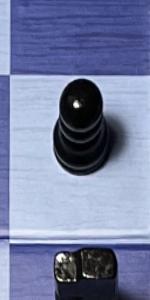
Label: Knight_Black